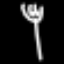
Label: fork